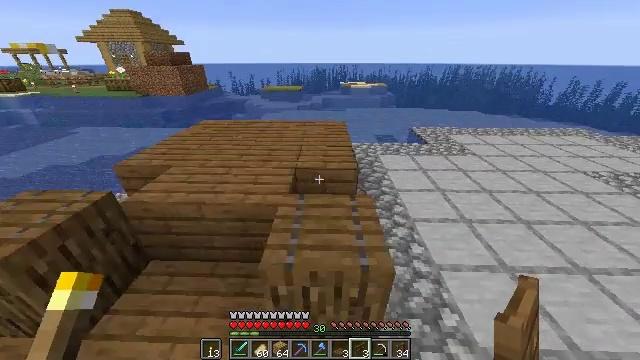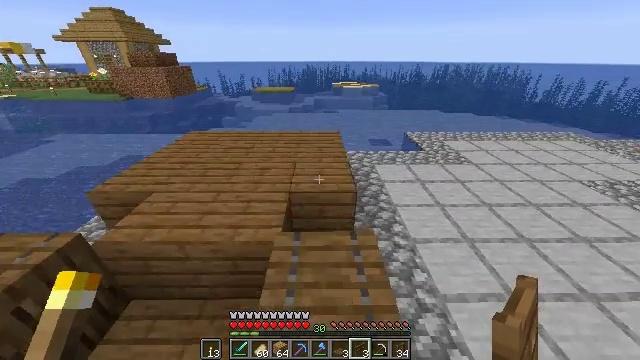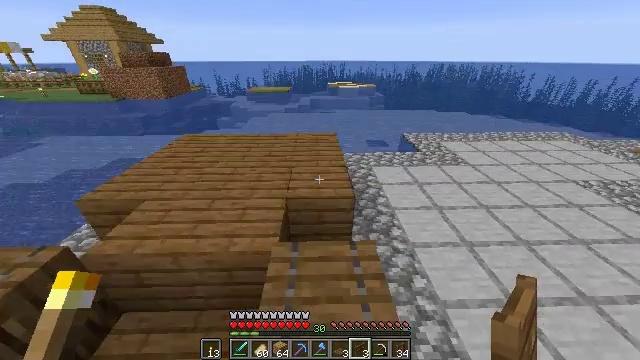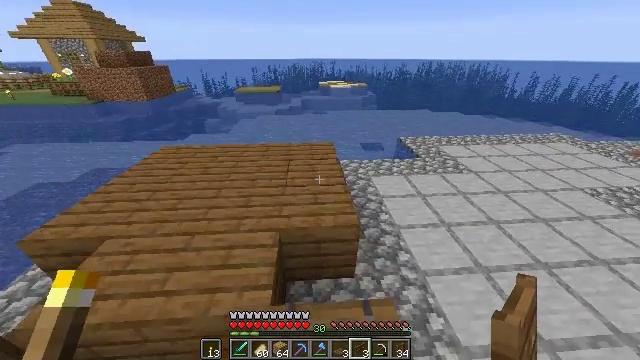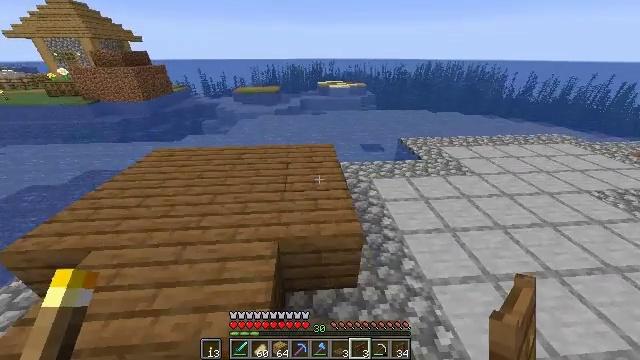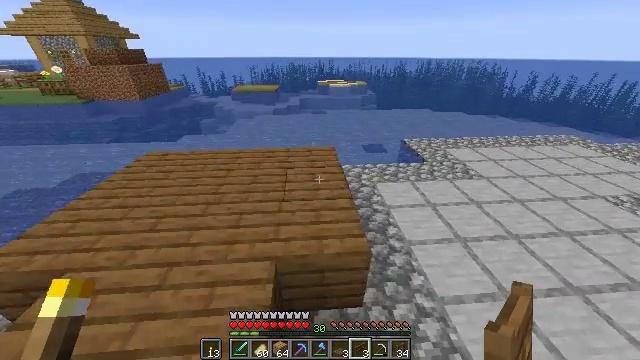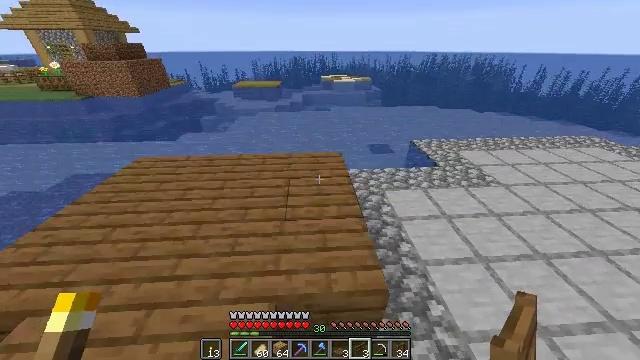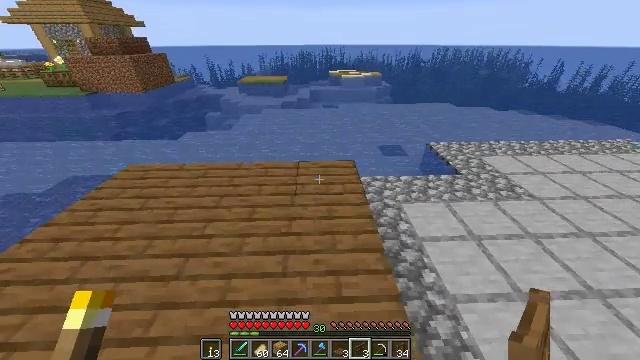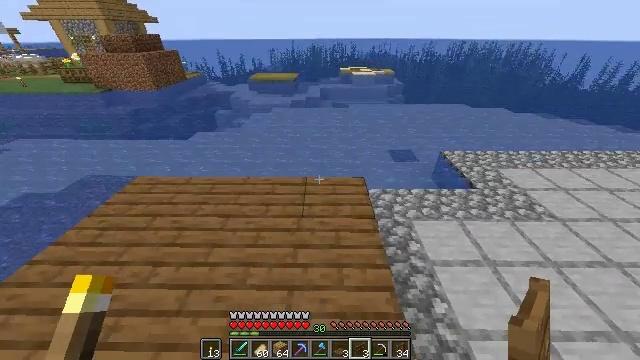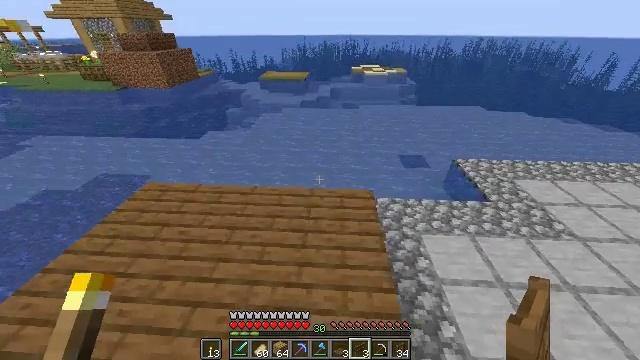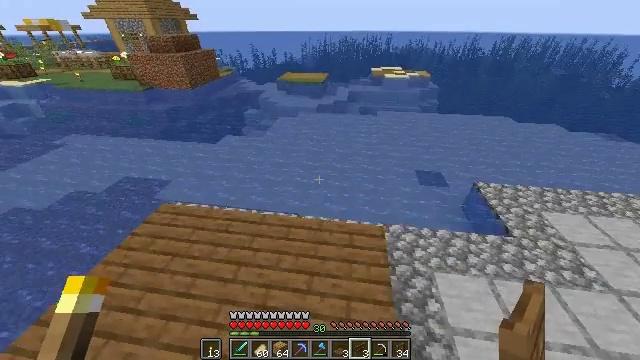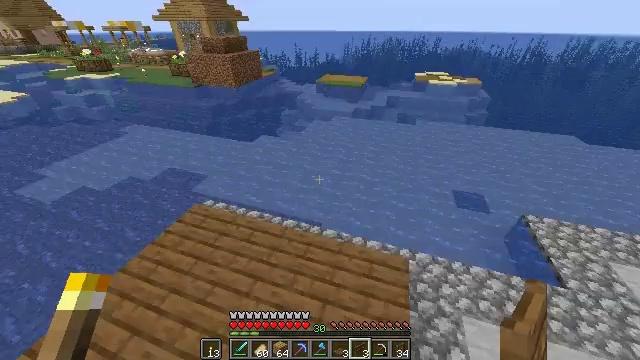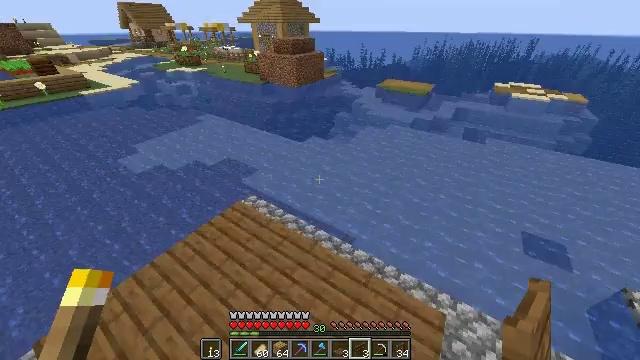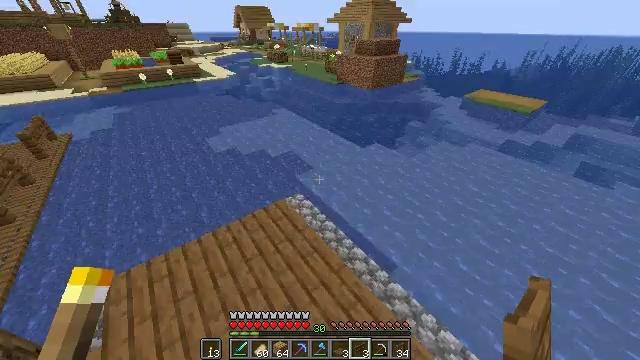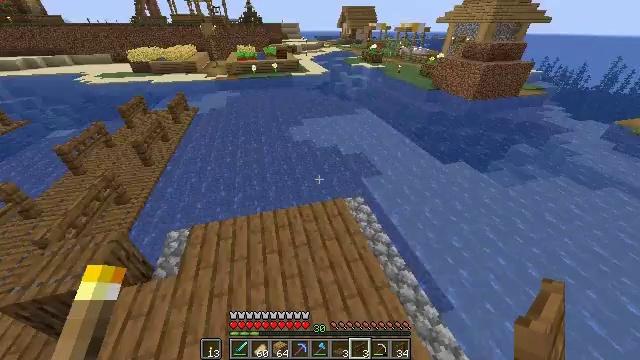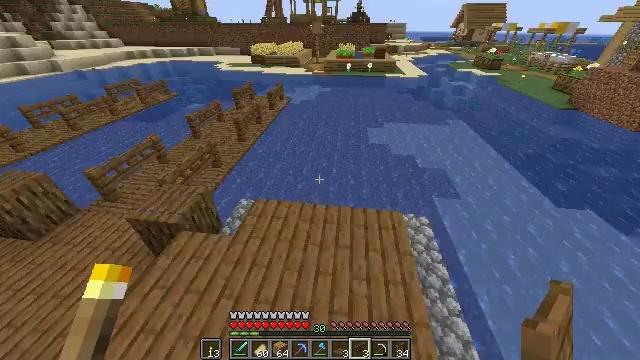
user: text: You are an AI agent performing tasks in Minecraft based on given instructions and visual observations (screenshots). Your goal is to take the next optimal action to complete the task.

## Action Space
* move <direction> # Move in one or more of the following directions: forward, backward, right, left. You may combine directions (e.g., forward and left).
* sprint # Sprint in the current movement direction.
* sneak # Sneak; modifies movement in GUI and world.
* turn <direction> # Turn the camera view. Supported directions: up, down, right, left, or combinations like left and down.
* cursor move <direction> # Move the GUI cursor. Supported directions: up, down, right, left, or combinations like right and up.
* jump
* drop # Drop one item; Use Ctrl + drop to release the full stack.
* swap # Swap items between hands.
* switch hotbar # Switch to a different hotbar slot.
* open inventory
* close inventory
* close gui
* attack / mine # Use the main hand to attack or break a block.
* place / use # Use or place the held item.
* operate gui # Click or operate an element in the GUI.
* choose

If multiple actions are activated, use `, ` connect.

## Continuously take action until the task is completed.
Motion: motion action
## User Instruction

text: Mine the spruce fence.
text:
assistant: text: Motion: move forward, turn right, jump
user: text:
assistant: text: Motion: move forward, turn right, jump
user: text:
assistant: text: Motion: move forward, turn right, jump
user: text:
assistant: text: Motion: move forward, jump
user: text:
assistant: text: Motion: move forward, jump
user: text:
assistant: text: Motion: move forward, turn down, jump
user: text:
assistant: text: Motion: move forward, sprint, turn left and down, jump
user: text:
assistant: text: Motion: move forward, sprint, turn left and down, jump
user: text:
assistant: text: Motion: move forward, sprint, turn left, jump
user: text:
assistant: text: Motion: move forward, sprint, turn left, jump
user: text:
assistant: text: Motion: move forward, sprint, turn left, jump
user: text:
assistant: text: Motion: move forward, turn left, jump
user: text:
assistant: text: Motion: move forward, turn left, jump
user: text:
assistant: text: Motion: move forward, turn left
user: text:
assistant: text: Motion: move forward, turn left
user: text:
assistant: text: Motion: move forward, turn left
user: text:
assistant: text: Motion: move forward, turn left
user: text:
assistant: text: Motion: move forward, turn left
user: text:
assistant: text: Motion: move forward, turn left
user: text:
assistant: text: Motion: move forward, turn left
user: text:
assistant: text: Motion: move forward
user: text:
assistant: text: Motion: move forward and move left
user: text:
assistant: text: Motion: move forward and move left, turn left and up
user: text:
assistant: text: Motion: move forward and move left, turn left and up
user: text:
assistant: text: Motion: move forward, turn left and up
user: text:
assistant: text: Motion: move forward, turn left and up
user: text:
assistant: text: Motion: move forward, turn left
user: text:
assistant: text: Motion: move forward, turn left
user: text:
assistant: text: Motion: move forward, sprint, turn left
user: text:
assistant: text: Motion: move forward, sprint